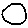
Label: circle